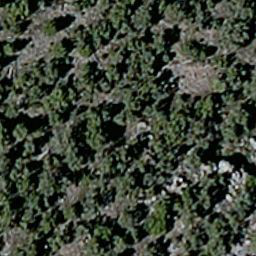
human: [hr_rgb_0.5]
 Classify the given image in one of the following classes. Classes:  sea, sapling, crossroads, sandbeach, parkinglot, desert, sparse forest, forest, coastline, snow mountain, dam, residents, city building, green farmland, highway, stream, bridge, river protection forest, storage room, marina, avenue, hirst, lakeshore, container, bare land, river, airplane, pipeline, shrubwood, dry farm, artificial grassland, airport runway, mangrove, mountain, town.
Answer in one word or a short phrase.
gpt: sparse forest